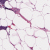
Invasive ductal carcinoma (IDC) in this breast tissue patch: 0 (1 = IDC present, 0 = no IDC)